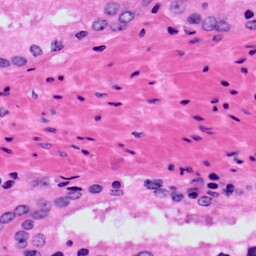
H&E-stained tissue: Prostate